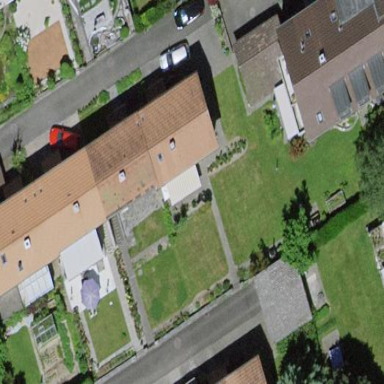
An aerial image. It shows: Building with gabled roof made of roof tiles. The roof is oriented along the structure.